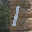
Label: 1